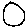
Label: circle